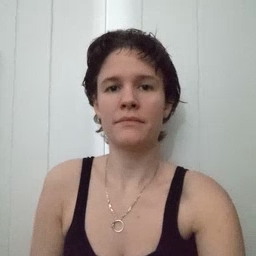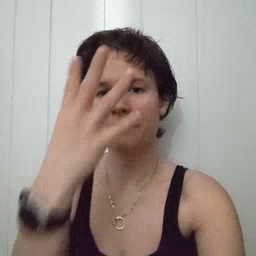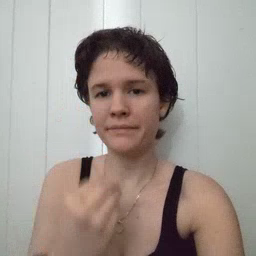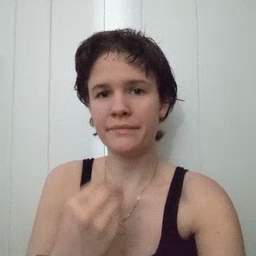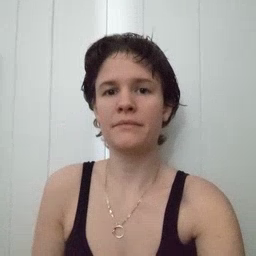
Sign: sleep